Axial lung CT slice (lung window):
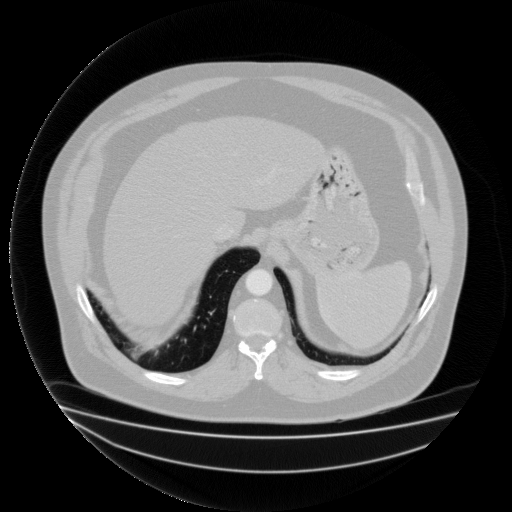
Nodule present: no